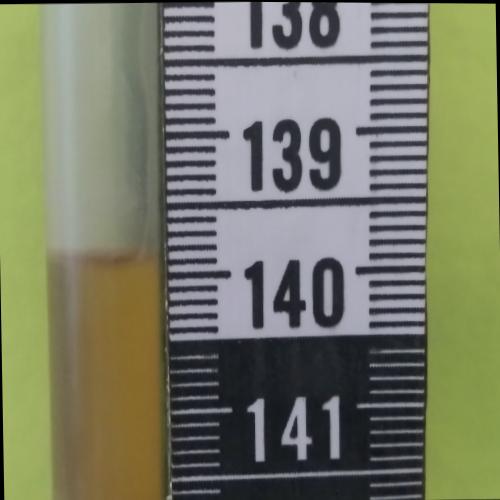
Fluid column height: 139.9 cm